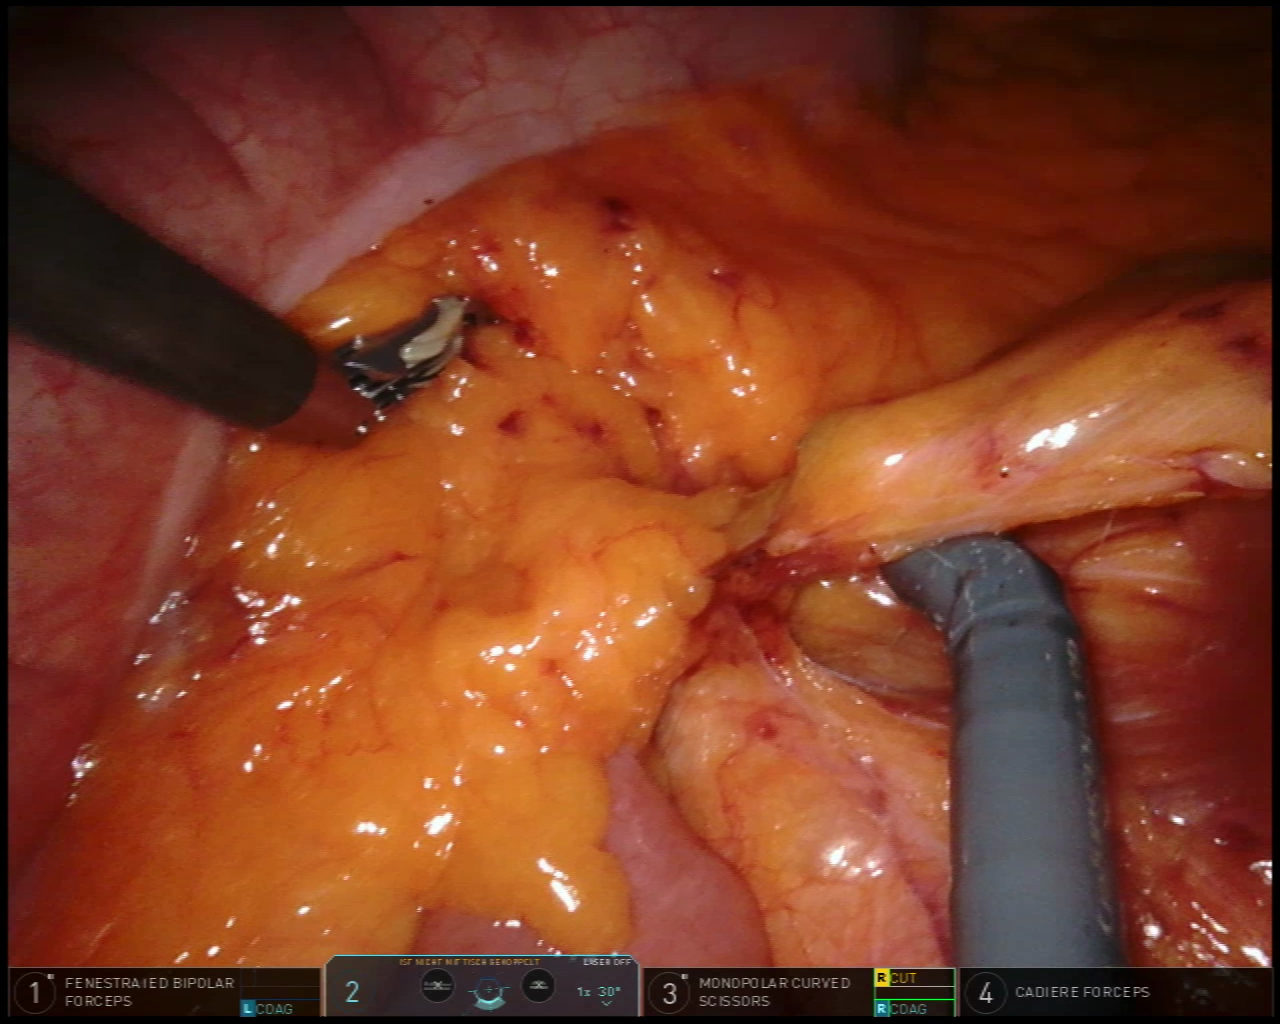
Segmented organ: small_intestine
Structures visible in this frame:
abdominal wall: no
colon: yes
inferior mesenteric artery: no
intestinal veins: no
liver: no
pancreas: no
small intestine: yes
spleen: no
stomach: no
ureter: no
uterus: no
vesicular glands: no